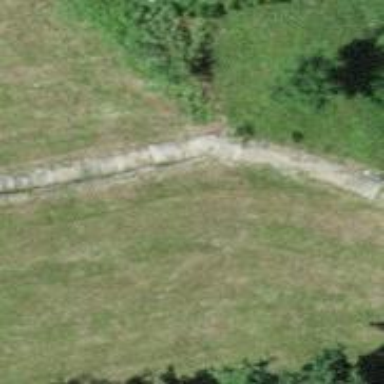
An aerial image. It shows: Set of steps on the road.